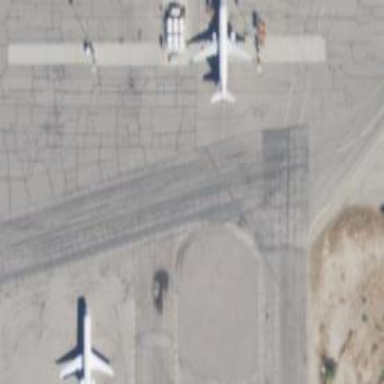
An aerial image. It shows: Image of taxiway at airport.